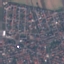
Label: Residential